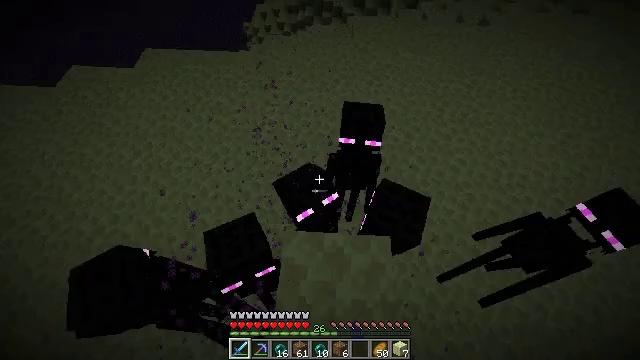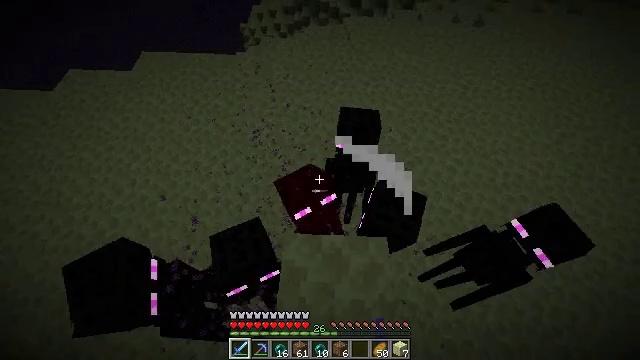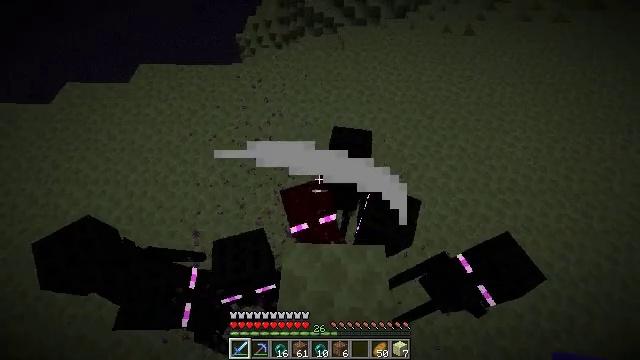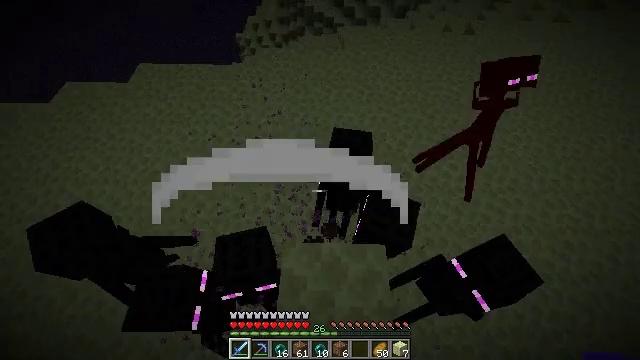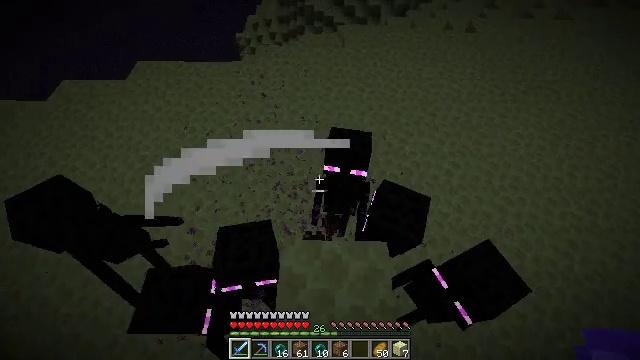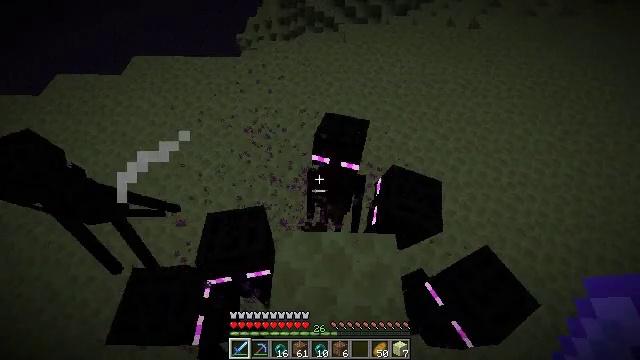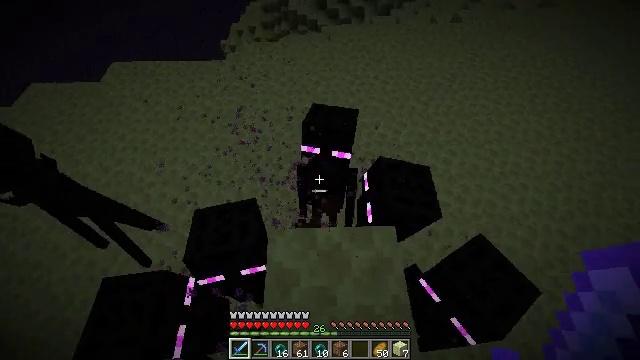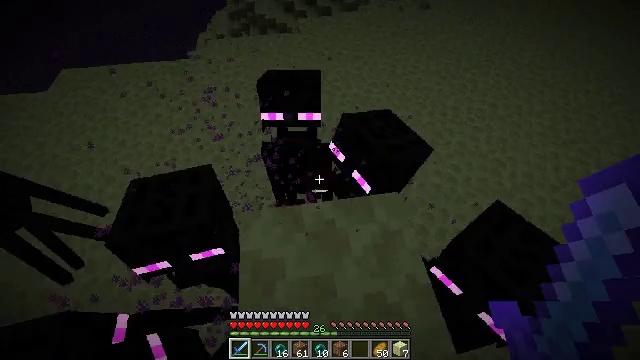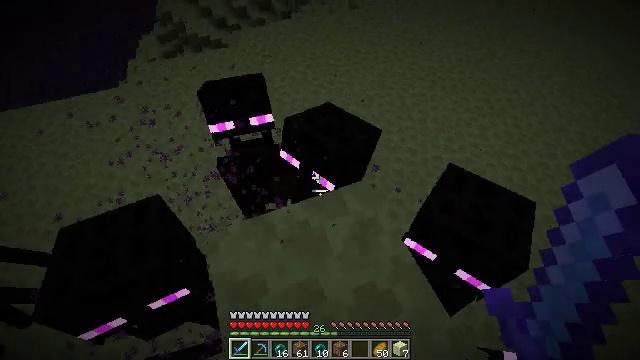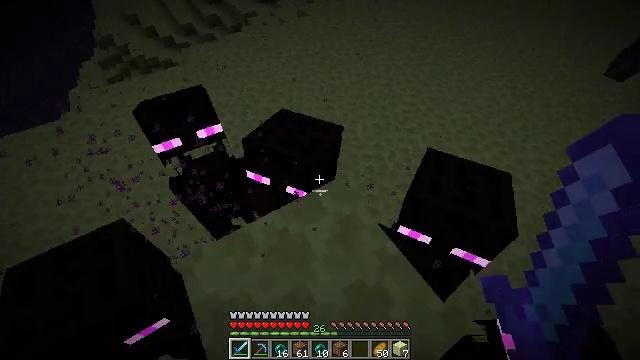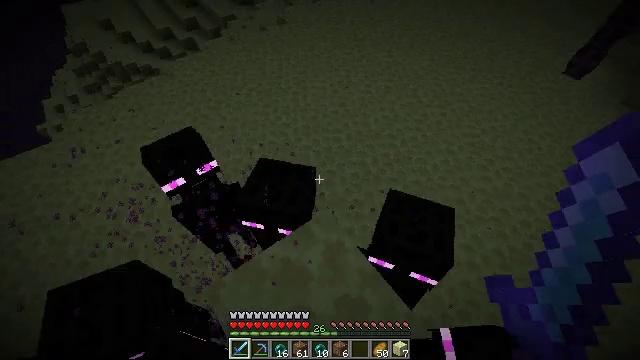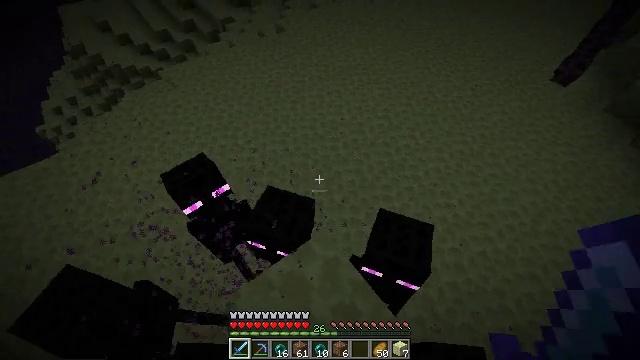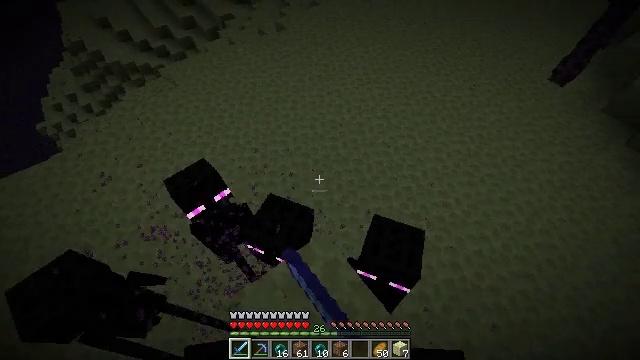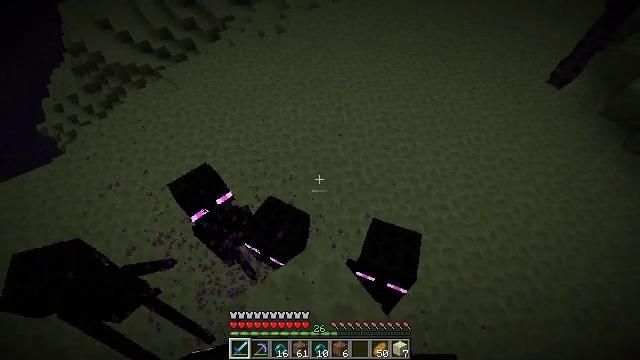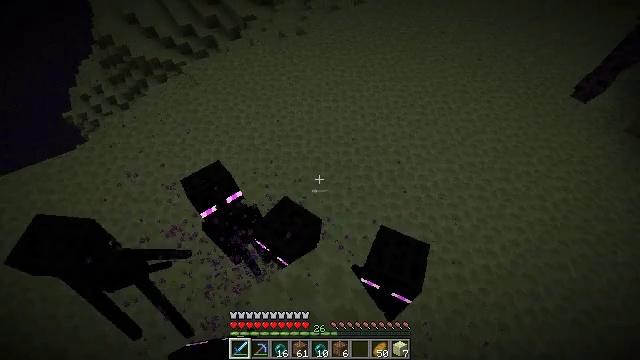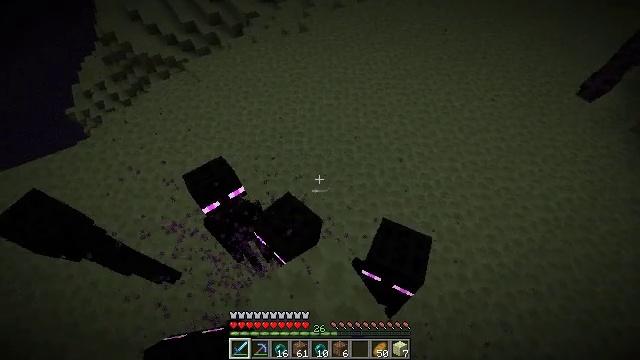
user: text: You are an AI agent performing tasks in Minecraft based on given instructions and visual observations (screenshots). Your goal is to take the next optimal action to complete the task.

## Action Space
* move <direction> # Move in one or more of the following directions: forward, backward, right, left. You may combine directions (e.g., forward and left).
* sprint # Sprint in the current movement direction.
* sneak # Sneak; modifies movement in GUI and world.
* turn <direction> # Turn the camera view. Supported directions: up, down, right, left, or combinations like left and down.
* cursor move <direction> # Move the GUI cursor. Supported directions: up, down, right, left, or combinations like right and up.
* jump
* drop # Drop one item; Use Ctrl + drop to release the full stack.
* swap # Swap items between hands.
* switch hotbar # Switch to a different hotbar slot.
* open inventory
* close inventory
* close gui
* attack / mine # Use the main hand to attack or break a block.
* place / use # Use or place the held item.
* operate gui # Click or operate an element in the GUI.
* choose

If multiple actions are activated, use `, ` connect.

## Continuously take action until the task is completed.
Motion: motion action
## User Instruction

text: Kill an enderman.
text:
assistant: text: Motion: sneak, jump
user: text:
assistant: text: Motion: sneak, turn right and up, jump
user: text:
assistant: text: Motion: sneak, jump
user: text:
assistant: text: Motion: sneak, jump
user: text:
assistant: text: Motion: sneak, jump
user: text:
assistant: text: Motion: sneak, turn right, jump
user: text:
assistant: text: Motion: sneak, turn right and up, jump
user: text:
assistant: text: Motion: sneak, turn right and up, jump
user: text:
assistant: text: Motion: sneak, turn right and up, jump
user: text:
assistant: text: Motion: sneak, turn right and down, jump
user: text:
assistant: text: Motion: sneak, attack / mine, jump
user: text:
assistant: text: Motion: sneak, attack / mine, jump
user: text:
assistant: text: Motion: sneak, attack / mine, jump
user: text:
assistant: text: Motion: sneak, turn left, jump
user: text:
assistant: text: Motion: sneak, jump
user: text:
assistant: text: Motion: sneak, jump
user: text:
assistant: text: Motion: sneak, jump
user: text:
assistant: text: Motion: sneak, turn left, jump
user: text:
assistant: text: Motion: sneak, turn left, jump
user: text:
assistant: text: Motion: sneak, turn left, jump
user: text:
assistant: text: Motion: sneak, turn left, jump
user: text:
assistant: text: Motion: sneak, jump
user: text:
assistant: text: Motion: sneak, jump
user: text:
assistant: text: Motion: sneak, turn down, jump
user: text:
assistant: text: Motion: sneak, turn down
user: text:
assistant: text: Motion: sneak, turn right and down
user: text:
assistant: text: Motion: sneak, turn right and down
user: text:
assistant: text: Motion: sneak, turn right and down
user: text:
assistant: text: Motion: sneak, turn right
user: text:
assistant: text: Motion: sneak, turn right and up